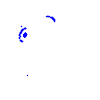
Particle: pion